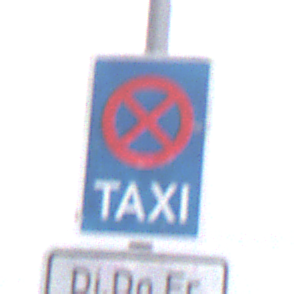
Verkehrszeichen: Taxenstand
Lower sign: ZeitangabenMitBeschraenkungAufWochentage3
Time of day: Midday
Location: Outdoor (Nature)
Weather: Overcast
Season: NotSpecified
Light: Natural